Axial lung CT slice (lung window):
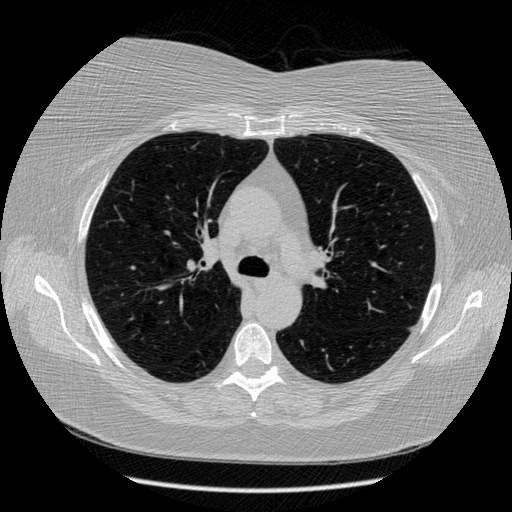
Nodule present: no